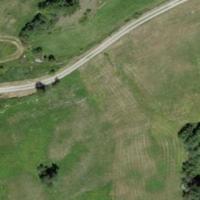
EUNIS habitat code: 26
Species observed at this site:
Lycaena phlaeas
Colias croceus